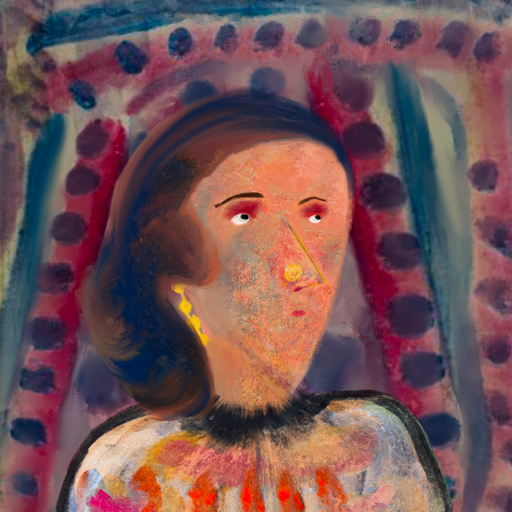
Background: HillGirl, Head And Neck Side: Irani, Face Side: Irani, Bust: Childish, Hair Side: Mother_And_Son_Son, Head Accessory: Blank, Second Necklace: Blank, Necklace: Blank, Baby: Blank